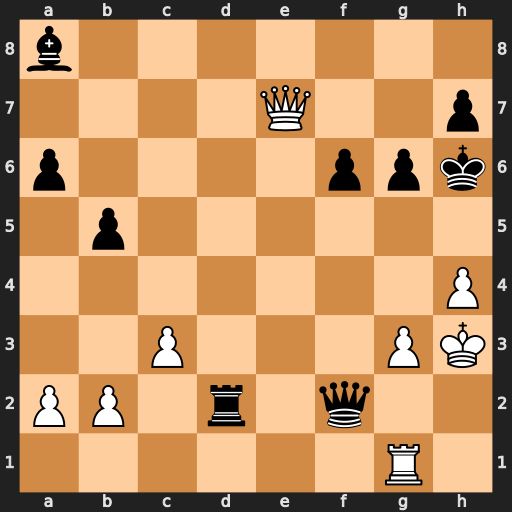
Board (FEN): b7/4Q2p/p4ppk/1p6/7P/2P3PK/PP1r1q2/6R1
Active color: w
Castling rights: -
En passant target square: -
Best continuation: Qf8+ Kh5 g4#